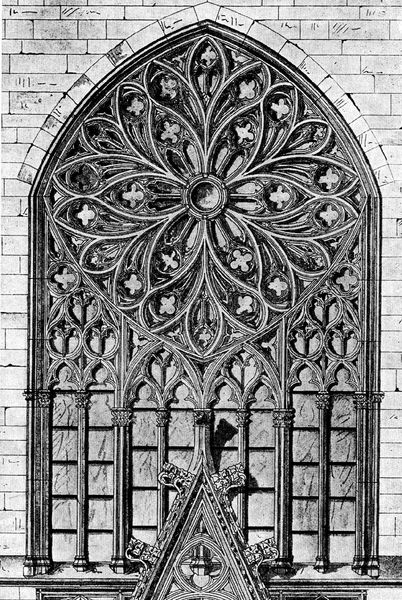
Titel: Kathedrale Saint-Gatien, Tours/Indre-et-Loire
Schlagwörter: schatten, blume, fenster, glas, grau, mitte, schwarz, skizze, säulen, weiss, zeichnung, rose, muster, ornament, wand, architektur, stein, steine, kirche, auge, gotik, kreis, bogen, fassade, studie, giebel, mauer, grafik, spitz, verzierung, mauerwerk, stich, entwurf, kathedrale, dienste, gotisch, rosette, spitzbogen, triforium, streben, bau, masswerk, architekturzeichnung, architektir, vierpass, krabben, spitzbogenfenster, wimperg